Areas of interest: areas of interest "Comprehensive Gymnasium"
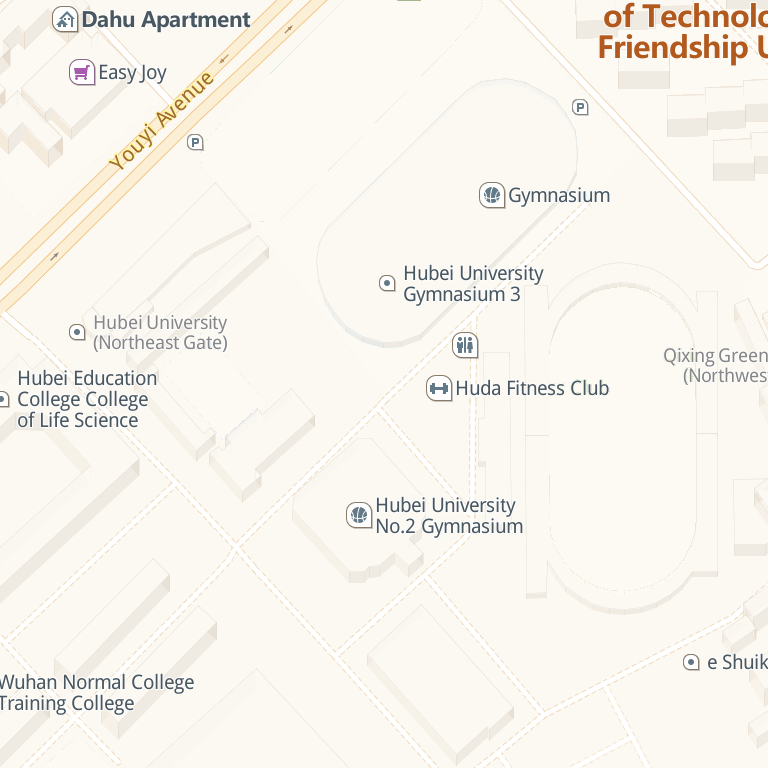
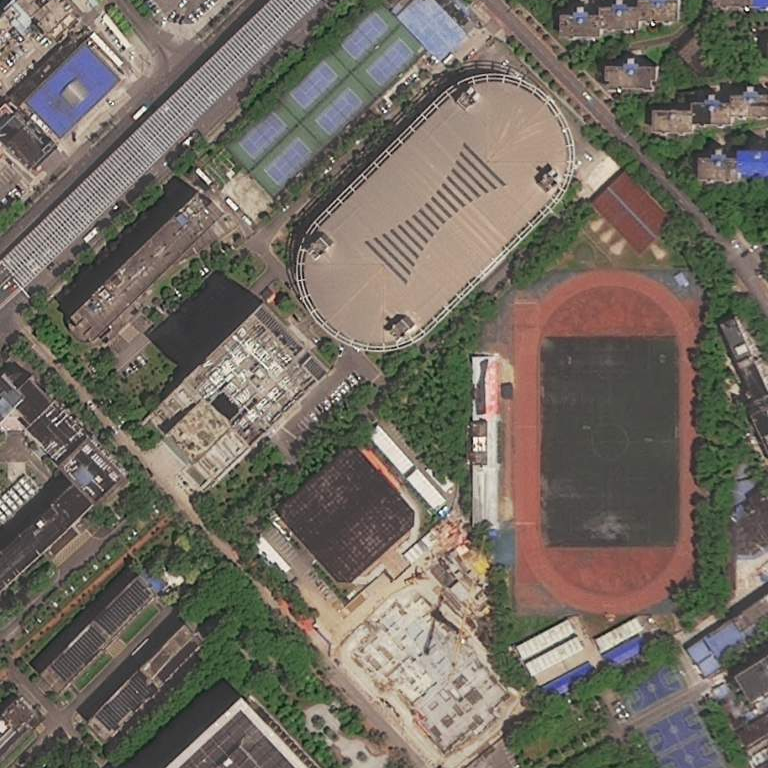